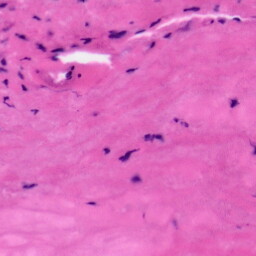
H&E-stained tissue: Tonsil